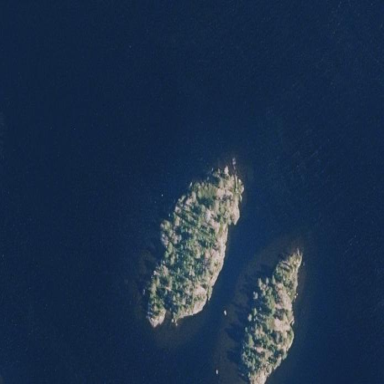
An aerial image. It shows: Islet.